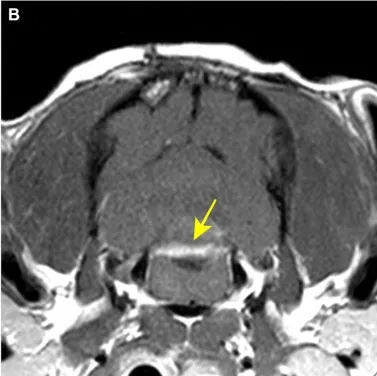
Postoperative MRI. (A,B) Immediate postoperative T1-weighted post-contrast MRI. A contrast-enhanced lesion (yellow arrow) is revealed on the caudoventral aspect of the cerebellum. The third ventricle (yellow asterisk) is still enlarged.
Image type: radiology (mri)